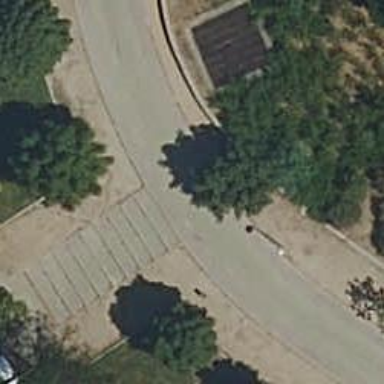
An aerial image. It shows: Kerb barrier.